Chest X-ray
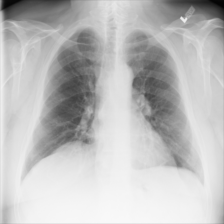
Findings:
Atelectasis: negative
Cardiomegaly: negative
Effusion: negative
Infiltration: negative
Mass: negative
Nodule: negative
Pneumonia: negative
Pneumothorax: negative
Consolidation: negative
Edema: negative
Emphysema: negative
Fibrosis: negative
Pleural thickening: negative
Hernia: negative